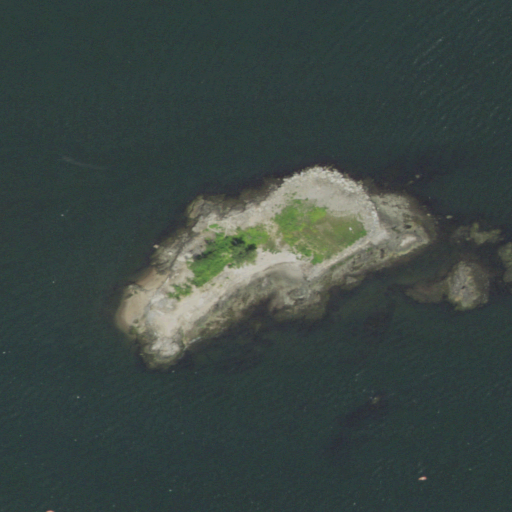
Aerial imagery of island in New York named Pea Island containing open water, herbaceous wetlands, and barren land